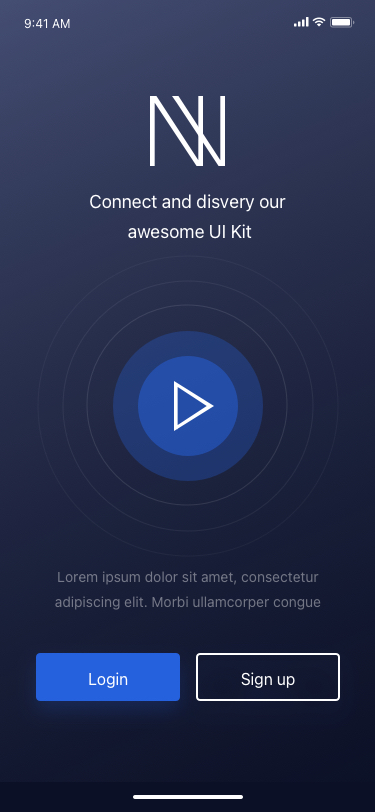
Text in this UI design:
Login
Sign up
Lorem ipsum dolor sit amet, consectetur adipiscing elit. Morbi ullamcorper congue lacinia.
Connect and disvery our
 awesome UI Kit